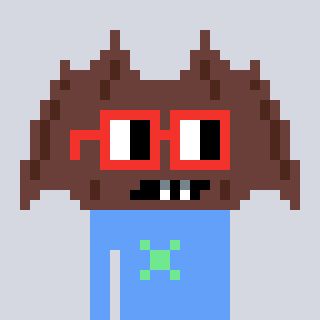
a pixel art character with square red glasses, a bat-shaped head and a blue-colored body on a cool background